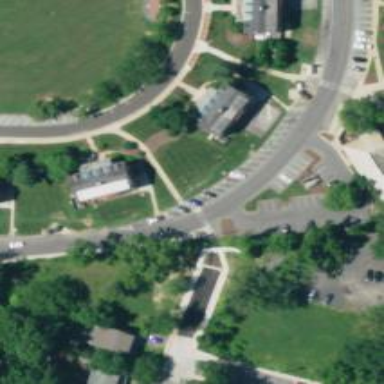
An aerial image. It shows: Street-side parking area.